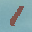
Label: 1